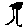
Label: tree